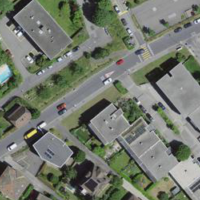
EUNIS habitat code: 55
Species observed at this site:
Hippocrepis emerus
Corylus avellana
Ilex aquifolium